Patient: sex M, age 67
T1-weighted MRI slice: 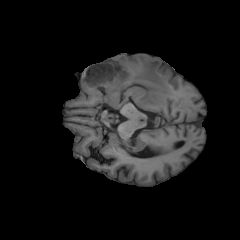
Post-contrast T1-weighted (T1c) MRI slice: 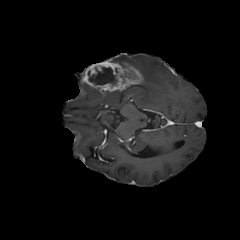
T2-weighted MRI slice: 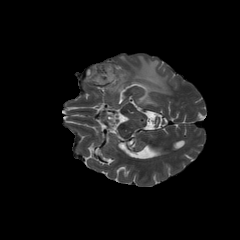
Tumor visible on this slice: yes
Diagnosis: Glioblastoma, IDH-wildtype
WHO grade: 4